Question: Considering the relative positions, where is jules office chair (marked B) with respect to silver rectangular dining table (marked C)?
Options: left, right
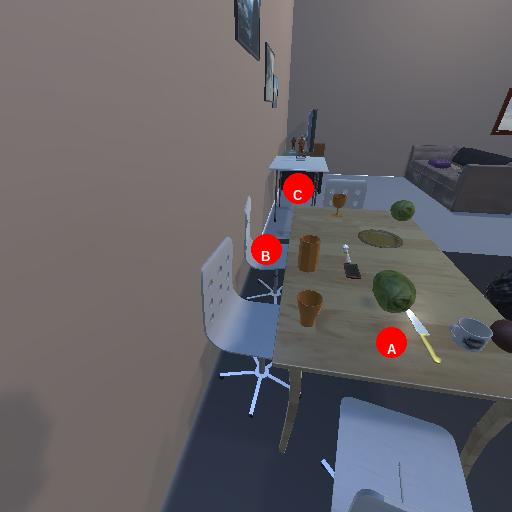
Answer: left